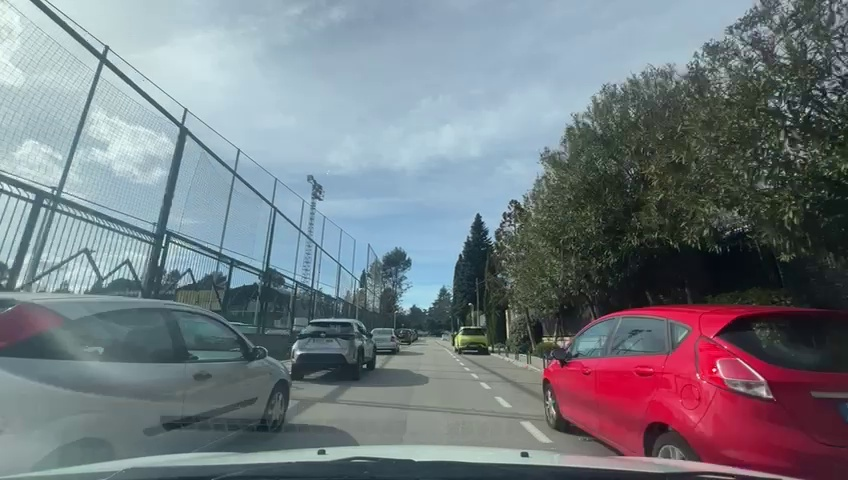
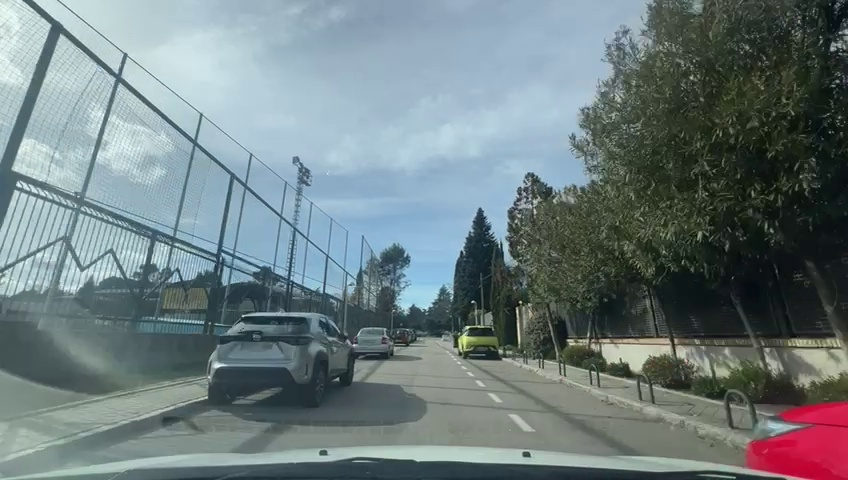
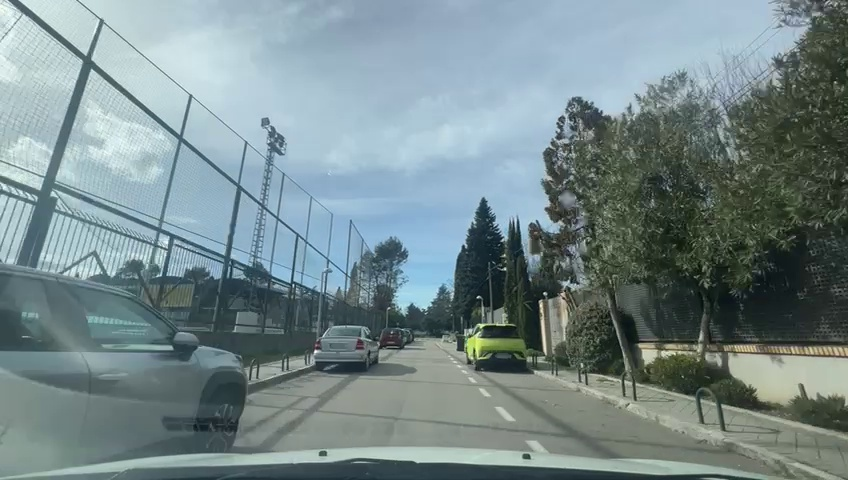
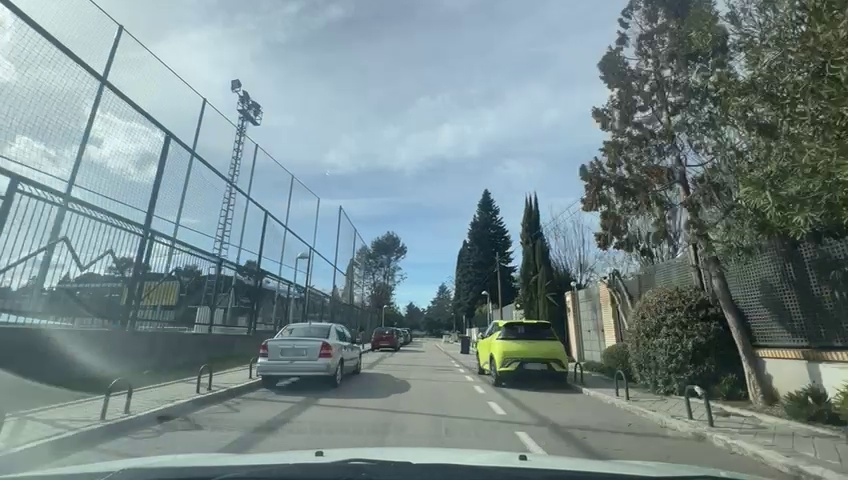
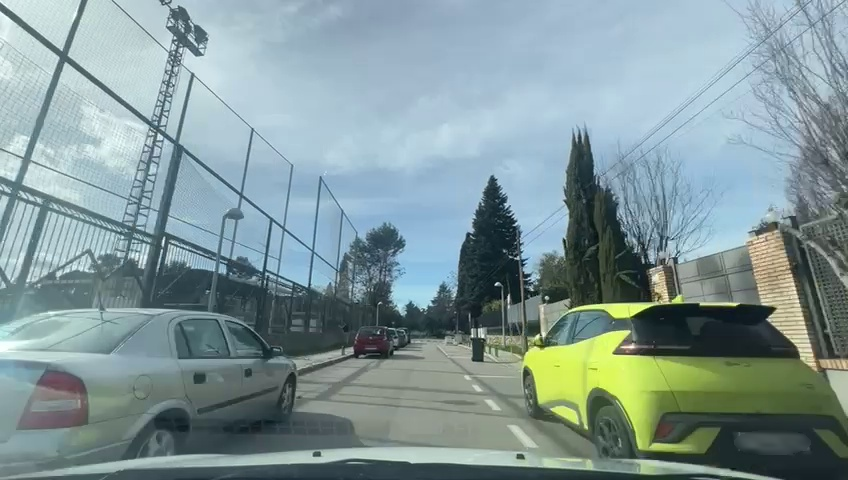
Situation: Lateral parked car
Question: Are vehicles present on the right side of the ego lane?
Answer: Yes
Reasoning: Several vehicles are parked on the right side of the ego lane.

Situation: Lateral parked car
Question: Are vehicles parked parallel or perpendicular to the roadway near the ego lane?
Answer: Yes
Reasoning: Vehicles are parked parallel to the roadway.

Situation: Lateral parked car
Question: Does the environment indicate an urban road where curbside parking is permitted?
Answer: Yes
Reasoning: The surroundings show an urban area where parking is allowed.

Situation: Lateral parked car
Question: Is the ego vehicle traveling in a middle lane with traffic lanes on both sides?
Answer: No
Reasoning: The ego vehicle is travelling on a single lane road.

Situation: Lateral parked car
Question: Are vehicles present on the left side of the ego lane?
Answer: Yes
Reasoning: There are parked vehicles on both sides of the roadway.